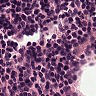
Metastatic tissue present: no